Question: I'm having some difficulty finding a workable solution (been looking for 2 days now).
Hopefully you can help me figure it out.
- I'm trying to use VBA to drag and drop text between listboxes
(see image)

: I know there are Pivot Wizards already, I'm not so interested in them (long story)
Is there any solution that you know of that could help me move "Column A" to any of the other listbox?
If you don't know of a solution, a blog or site might be helpful as well.
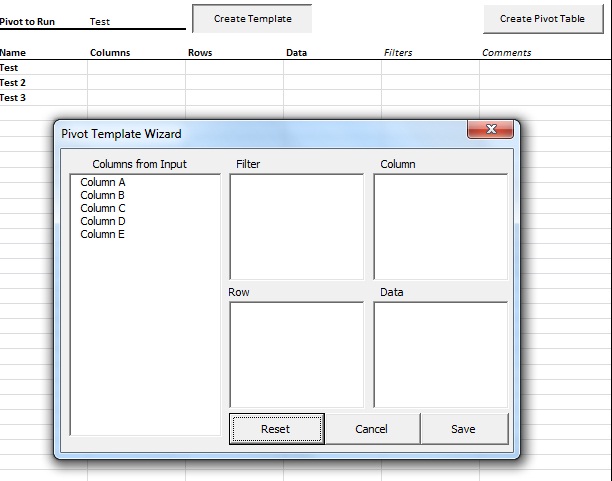
Answer: Further to my comments above here is the most simple way to do it.
Create a Userform with 2 Listboxes and 1 Command Button as shown in the below image.

And paste this code in the Userform Code area
'''
Dim i As Long
Private Sub UserForm_Initialize()
For i = 1 To 10
ListBox1.AddItem i
Next i
End Sub
Private Sub CommandButton1_Click()
If ListBox1.ListIndex = -1 Then
MsgBox "Please select an item from listbox1"
Exit Sub
End If
ListBox2.AddItem ListBox1.List(ListBox1.ListIndex)
ListBox1.RemoveItem (ListBox1.ListIndex)
End Sub
'''
HTH